Field crop: maize
Growth stage: 1
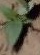
Species: datura